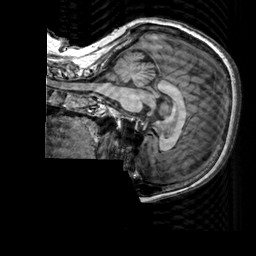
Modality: T1w
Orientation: sagittal
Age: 63
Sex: female
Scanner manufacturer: siemens
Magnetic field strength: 3 T
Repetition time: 2.3 s
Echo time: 0.00303 s